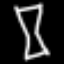
Label: hourglass